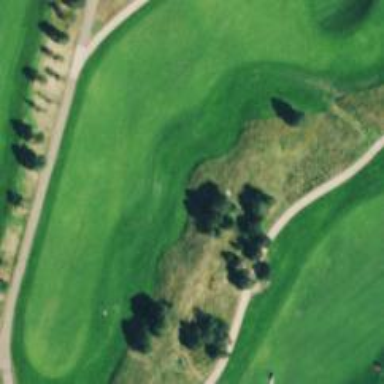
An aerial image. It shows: Grassy area designated as golf fairway.